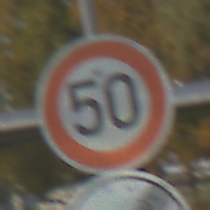
Verkehrszeichen: Geschwindigkeit50
Zusatzzeichen unten: EndeVerbotUeberholenEinspurigeFahrzeuge
Umgebung: Outdoor, Special
Tageszeit: SunriseSunset
Wetter: Clear
Licht: Natural
Jahreszeit: NotSpecified
Kontrast: MediumContrast